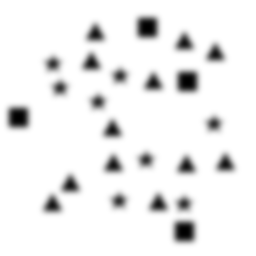
Squares: 4
Triangles: 12
Stars: 8
Total shapes: 24